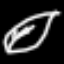
Label: leaf